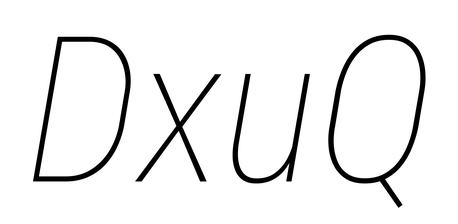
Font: Roboto-Italic_Condensed_Thin_Italic